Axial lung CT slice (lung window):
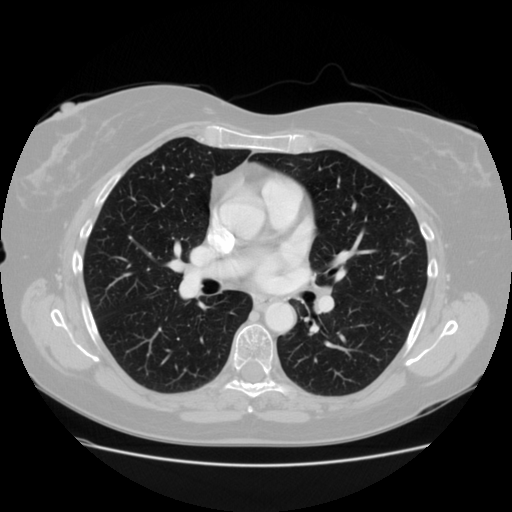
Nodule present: no